Interaction volume radius: 10 \u00c5
Interaction volume height: 10 \u00c5
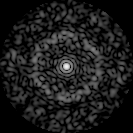
Disorder parameter: 0.8269